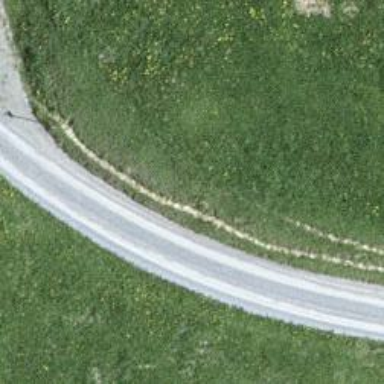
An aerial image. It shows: Well-maintained track road with grade 1 tracktype.